Interaction volume radius: 10 \u00c5
Interaction volume height: 20 \u00c5
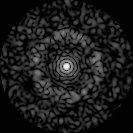
Disorder parameter: 0.8177